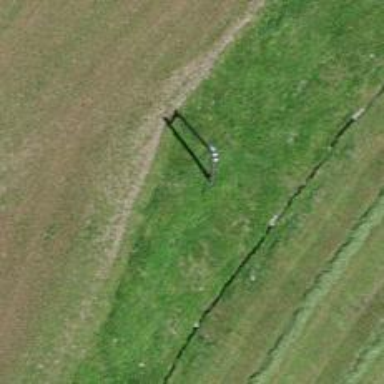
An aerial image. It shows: Power pole.